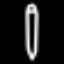
Label: pencil